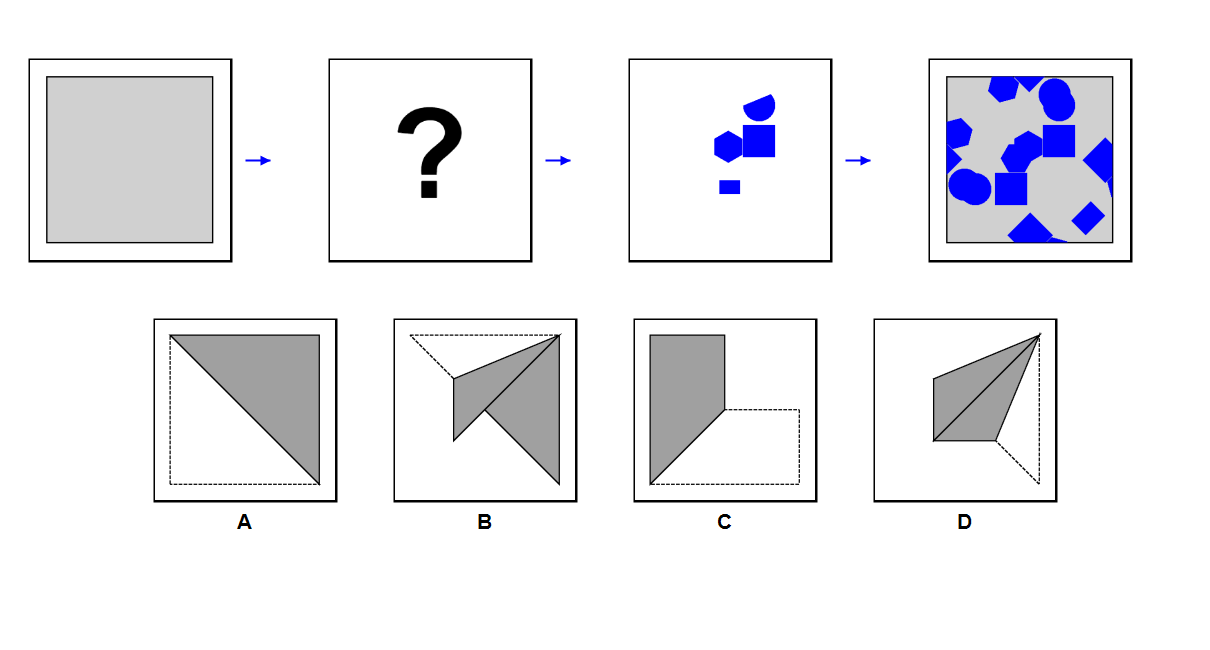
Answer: C